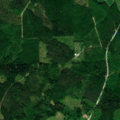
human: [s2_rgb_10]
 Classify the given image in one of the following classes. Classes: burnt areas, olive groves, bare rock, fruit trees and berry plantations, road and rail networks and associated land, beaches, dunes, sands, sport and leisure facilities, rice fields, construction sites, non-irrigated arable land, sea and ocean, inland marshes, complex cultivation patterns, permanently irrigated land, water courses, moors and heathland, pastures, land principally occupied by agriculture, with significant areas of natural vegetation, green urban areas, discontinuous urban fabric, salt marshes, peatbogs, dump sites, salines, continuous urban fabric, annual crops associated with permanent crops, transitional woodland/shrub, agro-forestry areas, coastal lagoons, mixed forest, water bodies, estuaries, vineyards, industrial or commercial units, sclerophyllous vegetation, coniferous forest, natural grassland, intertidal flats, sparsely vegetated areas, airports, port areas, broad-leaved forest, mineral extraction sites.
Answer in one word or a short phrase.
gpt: coniferous forest, mixed forest